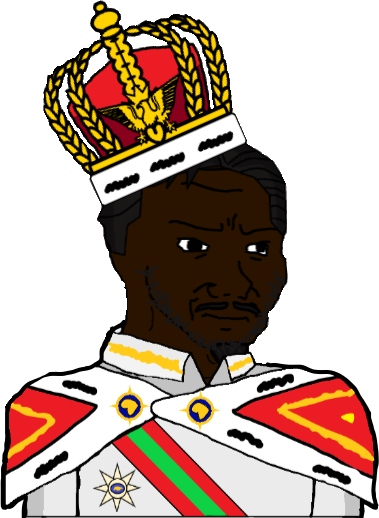
Label: 5_Blackjak